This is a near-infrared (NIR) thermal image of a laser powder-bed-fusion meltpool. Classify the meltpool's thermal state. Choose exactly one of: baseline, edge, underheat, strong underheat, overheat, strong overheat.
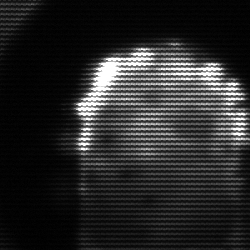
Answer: baseline